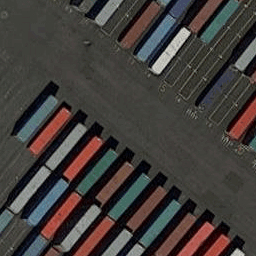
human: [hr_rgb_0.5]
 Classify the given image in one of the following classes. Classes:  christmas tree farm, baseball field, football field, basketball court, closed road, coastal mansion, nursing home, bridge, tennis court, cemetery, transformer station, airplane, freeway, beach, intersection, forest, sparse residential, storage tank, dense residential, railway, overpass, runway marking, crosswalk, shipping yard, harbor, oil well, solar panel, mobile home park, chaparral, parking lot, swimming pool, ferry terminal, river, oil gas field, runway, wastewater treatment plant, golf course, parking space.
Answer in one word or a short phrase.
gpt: shipping yard